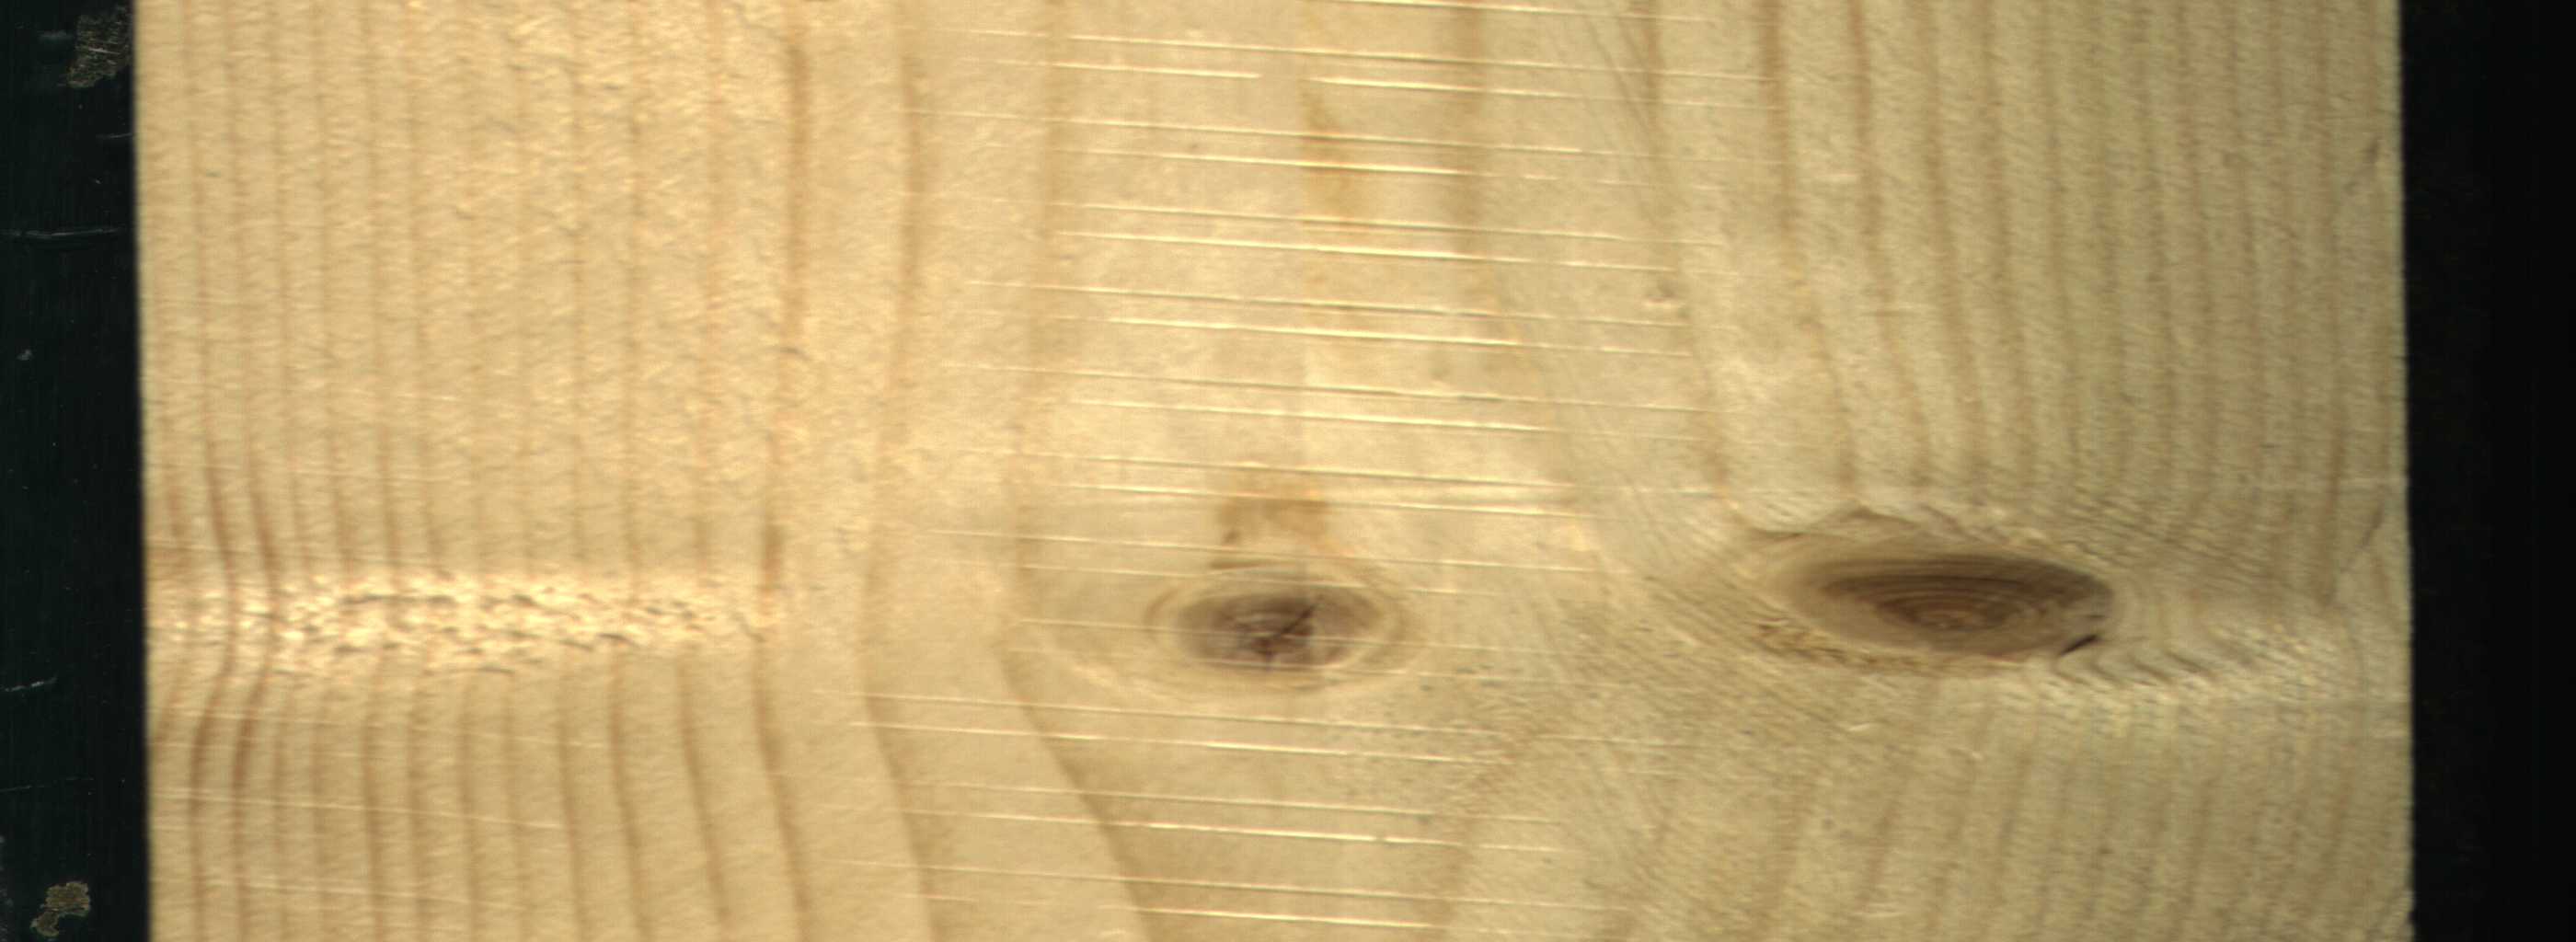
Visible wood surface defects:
knot_with_crack
Live_Knot